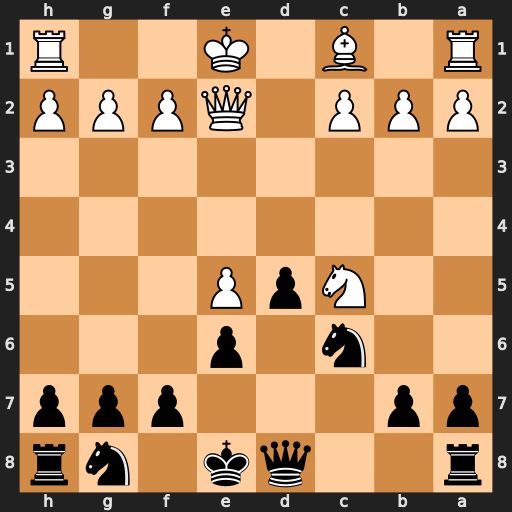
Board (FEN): r2qk1nr/pp3ppp/2n1p3/2NpP3/8/8/PPP1QPPP/R1B1K2R
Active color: b
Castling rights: KQkq
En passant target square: -
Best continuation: Qa5+ Bd2 Qxc5